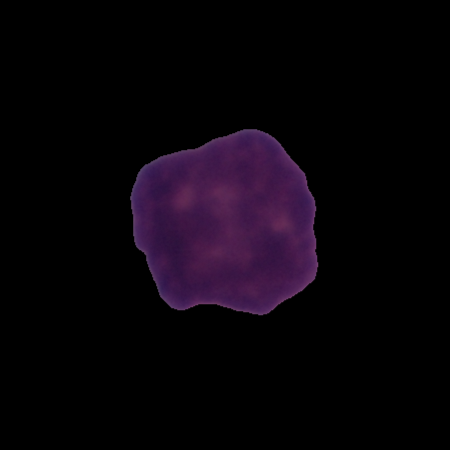
Label: healthy